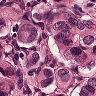
Metastatic tissue present: yes